Question: Is is possible to animate a point of a bezier curve? I am trying make a smooth transition from a line to an arrow.

Here's what the line looks like in code
'''
//// Color Declarations
UIColor* white = [UIColor colorWithRed: 1 green: 1 blue: 1 alpha: 0.374];
//// Group
{
//// Bezier Drawing
UIBezierPath* bezierPath = [UIBezierPath bezierPath];
[bezierPath moveToPoint: CGPointMake(30.5, 43.5)];
[bezierPath addLineToPoint: CGPointMake(30.5, 29.59)];
[bezierPath addLineToPoint: CGPointMake(30.5, 15.5)];
bezierPath.lineCapStyle = kCGLineCapRound;
bezierPath.lineJoinStyle = kCGLineJoinBevel;
[white setStroke];
bezierPath.lineWidth = 5.5;
[bezierPath stroke];
}
'''
... however I do not know how to pick a point and animate just that. Is this even possible?
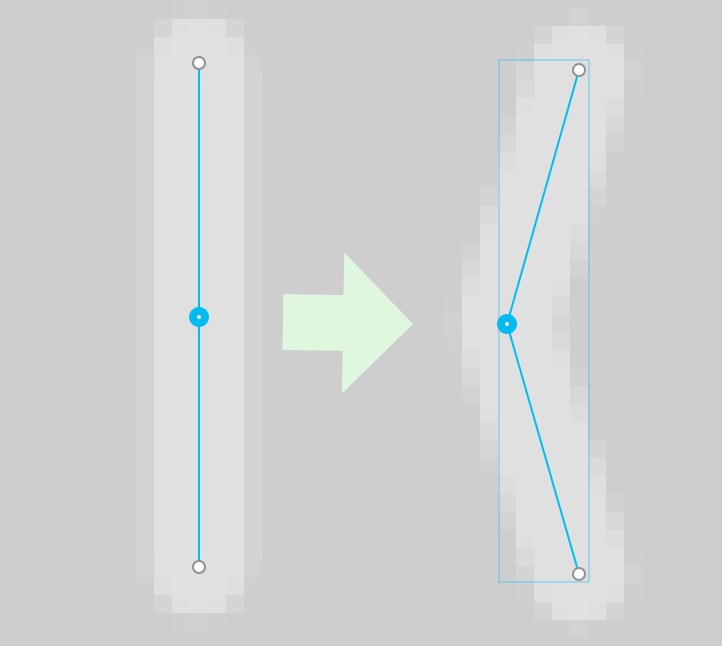
Answer: Explicit CGPath animation using a 'CAShapeLayer':
'''
// Create the starting path. Your curved line.
UIBezierPath * startPath;
// Create the end path. Your straight line.
UIBezierPath * endPath;
// Create the shape layer to display and animate the line.
CAShapeLayer * myLineShapeLayer = [[CAShapeLayer alloc] init];
CABasicAnimation * pathAnimation = [CABasicAnimation animationWithKeyPath:@"path"];
pathAnimation.fromValue = (__bridge id)[startPath CGPath];
pathAnimation.toValue = (__bridge id)[endPath CGPath];
pathAnimation.duration = 5.0f;
[myLineShapeLayer addAnimation:pathAnimation forKey:@"animationKey"];
'''